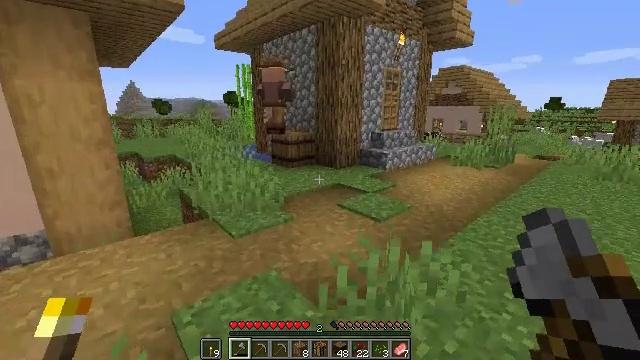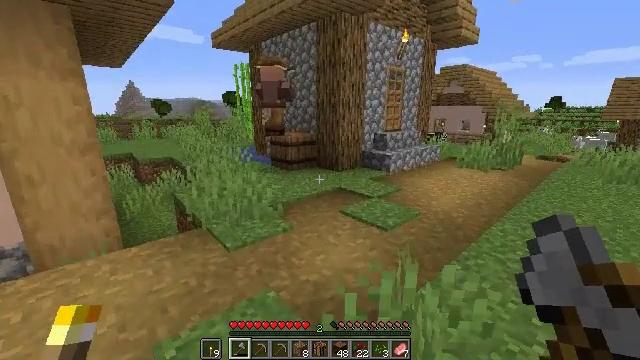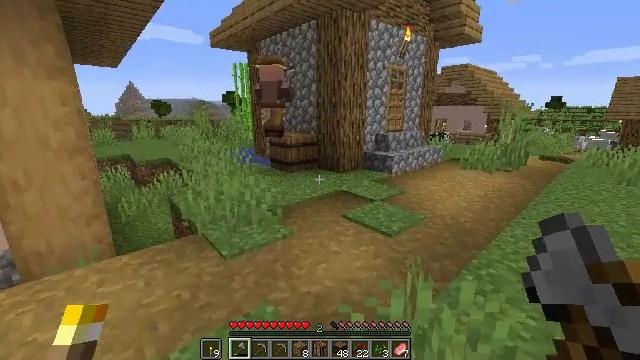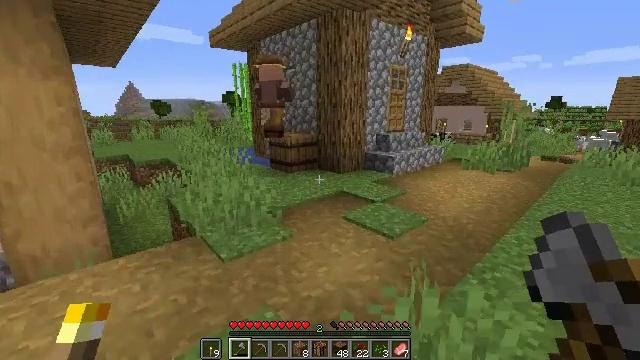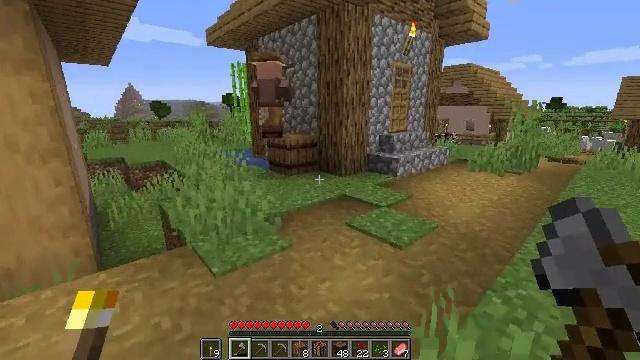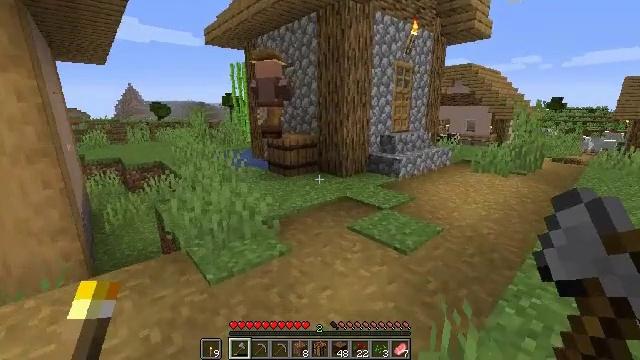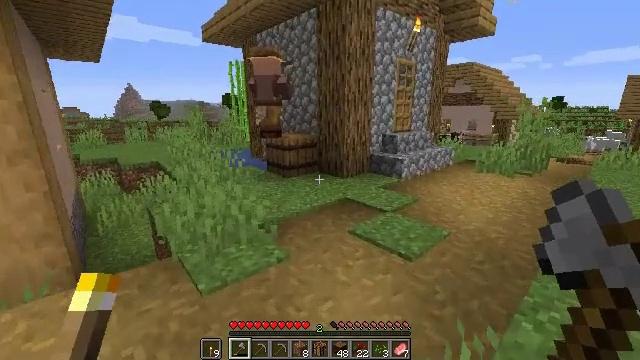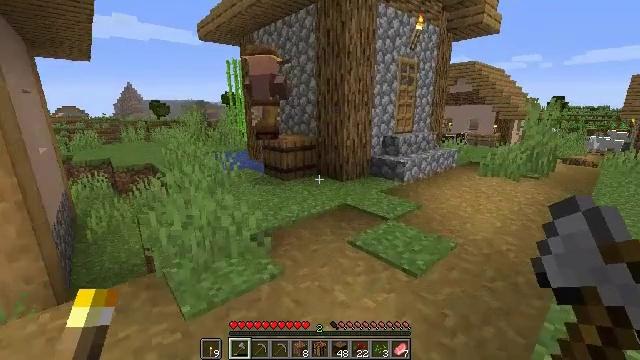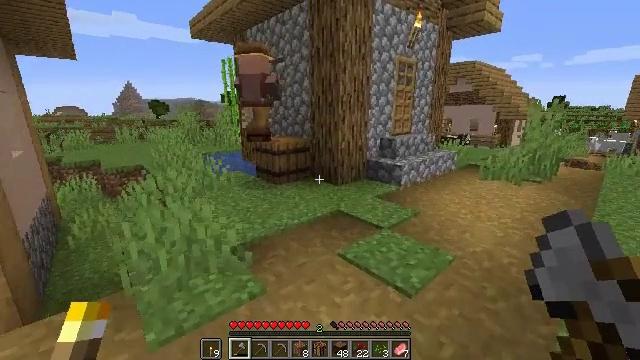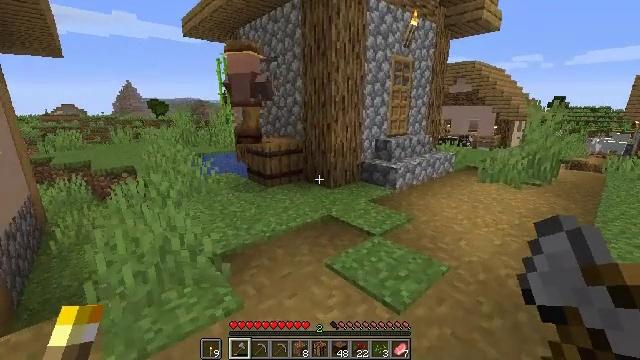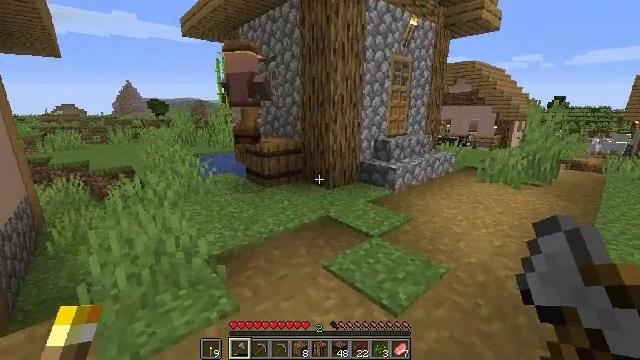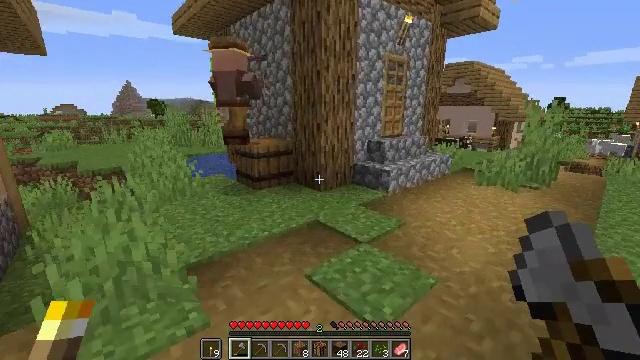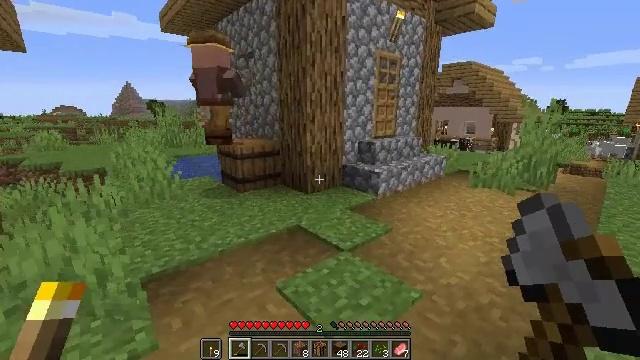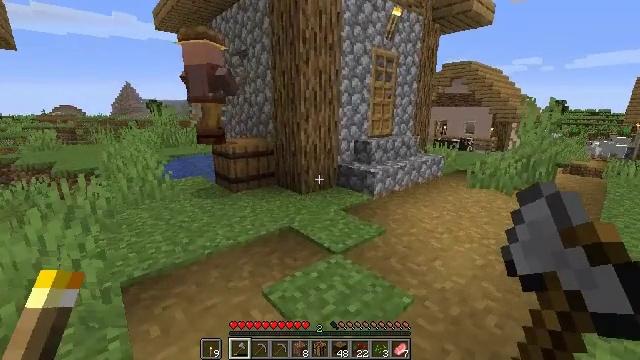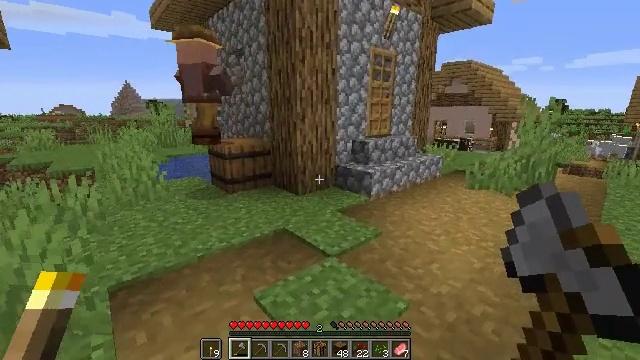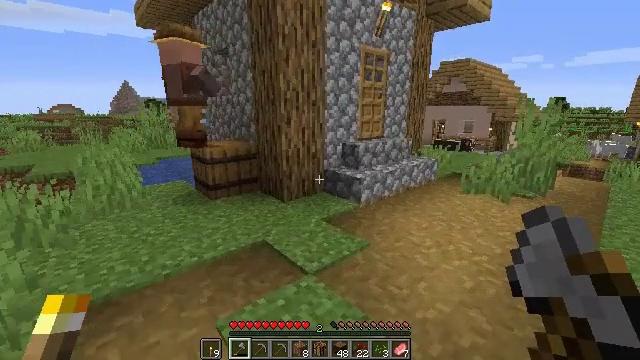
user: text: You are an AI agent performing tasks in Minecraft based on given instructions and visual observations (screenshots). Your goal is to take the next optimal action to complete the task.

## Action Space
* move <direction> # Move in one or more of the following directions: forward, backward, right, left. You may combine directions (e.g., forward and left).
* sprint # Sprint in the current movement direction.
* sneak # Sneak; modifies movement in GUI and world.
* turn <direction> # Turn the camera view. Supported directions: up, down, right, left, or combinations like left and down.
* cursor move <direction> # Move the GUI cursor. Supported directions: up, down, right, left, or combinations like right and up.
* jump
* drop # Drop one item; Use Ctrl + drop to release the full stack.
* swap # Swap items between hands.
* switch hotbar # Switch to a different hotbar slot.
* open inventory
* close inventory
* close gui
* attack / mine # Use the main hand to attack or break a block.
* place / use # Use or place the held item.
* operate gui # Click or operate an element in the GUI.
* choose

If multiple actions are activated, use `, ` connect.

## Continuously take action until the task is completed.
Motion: motion action
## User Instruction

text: Mine the barrel to retrieve its items.
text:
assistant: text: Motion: move forward
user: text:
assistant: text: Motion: move forward
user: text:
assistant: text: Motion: move forward
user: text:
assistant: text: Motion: move forward
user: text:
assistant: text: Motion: move forward
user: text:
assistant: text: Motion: move forward
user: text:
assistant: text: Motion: move forward and move right
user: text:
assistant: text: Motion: move forward and move right
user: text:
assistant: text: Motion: move forward and move right
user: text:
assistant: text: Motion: move forward and move right
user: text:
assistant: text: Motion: move forward and move right
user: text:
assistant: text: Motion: move forward and move right
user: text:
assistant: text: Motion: move forward and move right
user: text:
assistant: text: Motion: move forward and move right
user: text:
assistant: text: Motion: move forward and move right
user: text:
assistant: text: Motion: move forward and move right
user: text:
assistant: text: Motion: move forward and move right
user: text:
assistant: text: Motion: move forward and move right
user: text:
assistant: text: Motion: move forward and move right
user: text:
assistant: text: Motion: move forward and move right
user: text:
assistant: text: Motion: move forward and move right
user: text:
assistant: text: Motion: move forward and move right
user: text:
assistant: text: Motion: move forward and move right
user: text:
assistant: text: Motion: move forward and move right, turn right and down
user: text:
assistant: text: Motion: move forward and move right, turn down
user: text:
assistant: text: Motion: move forward and move right
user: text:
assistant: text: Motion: move forward and move right
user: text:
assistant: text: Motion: move forward
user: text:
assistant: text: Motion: move forward
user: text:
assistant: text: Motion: move forward